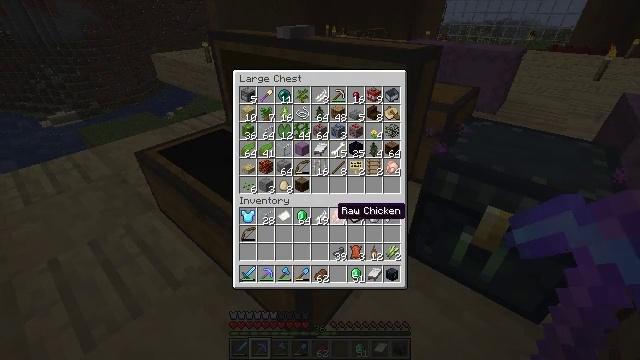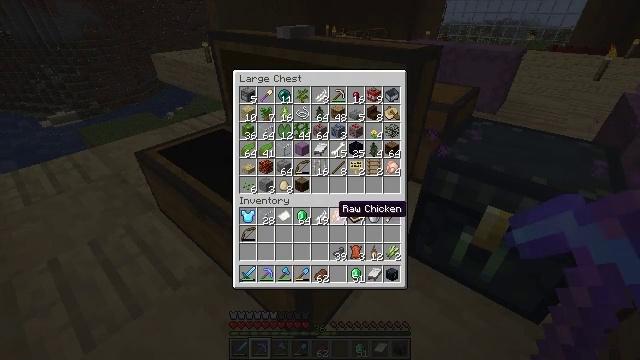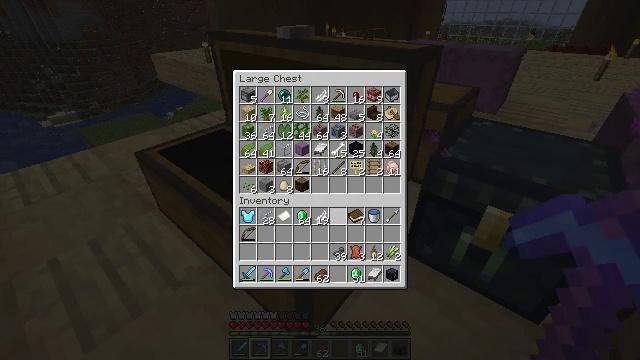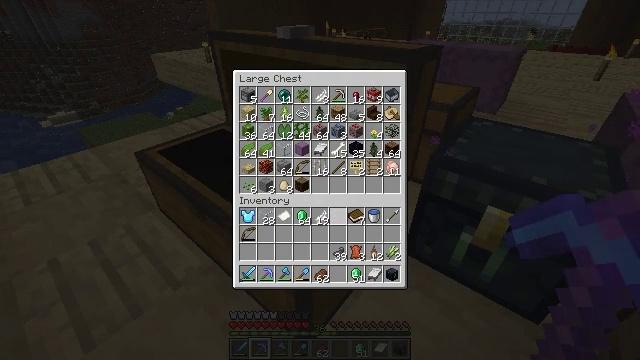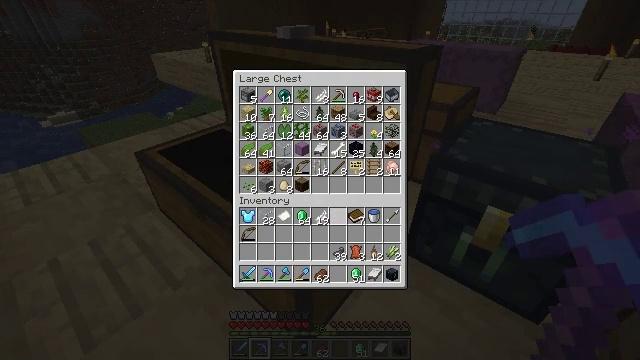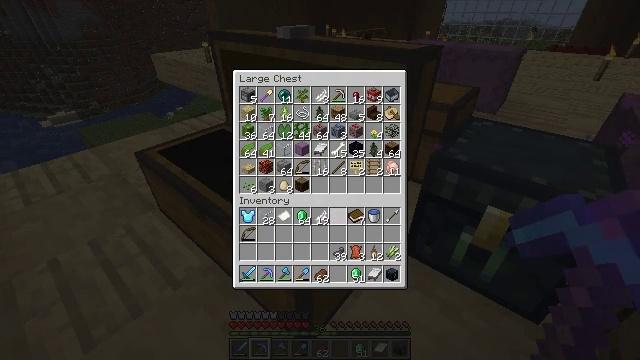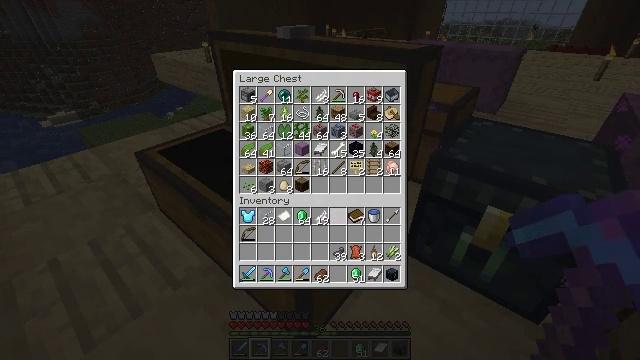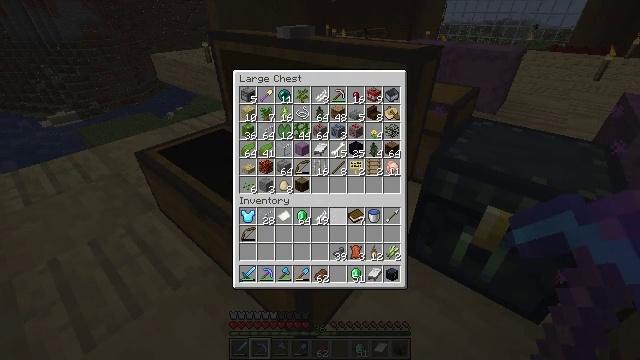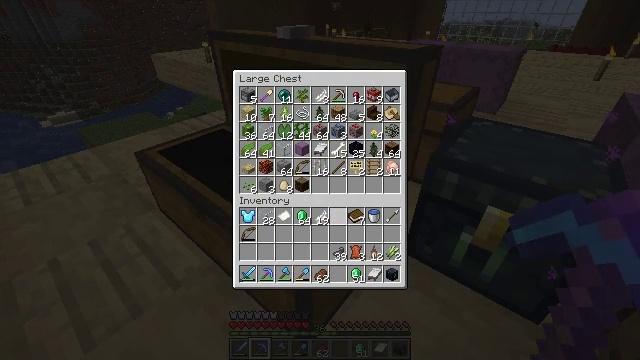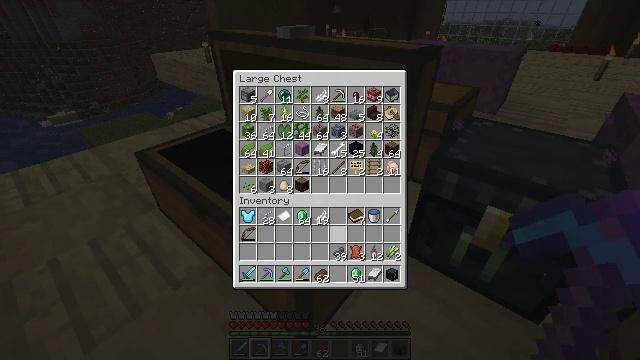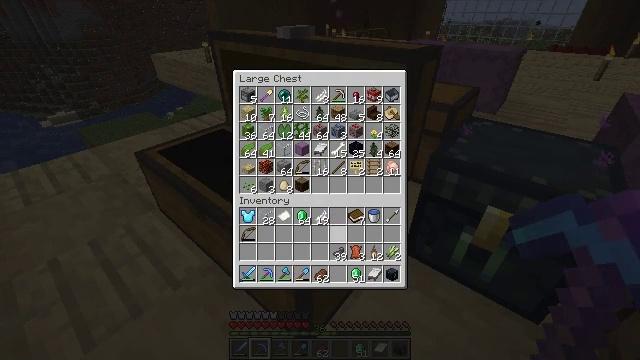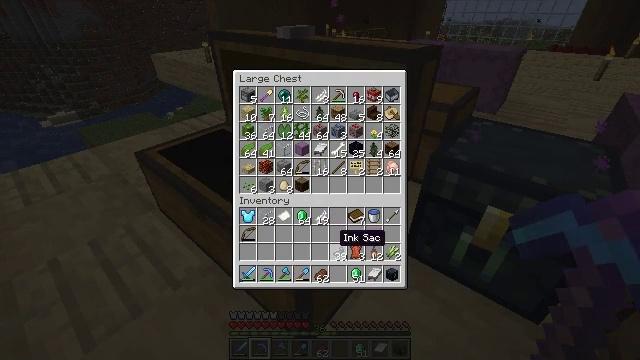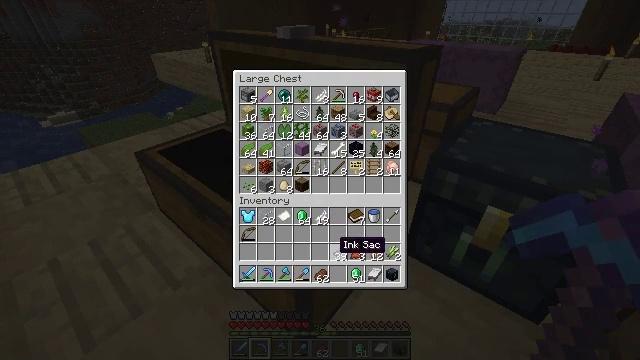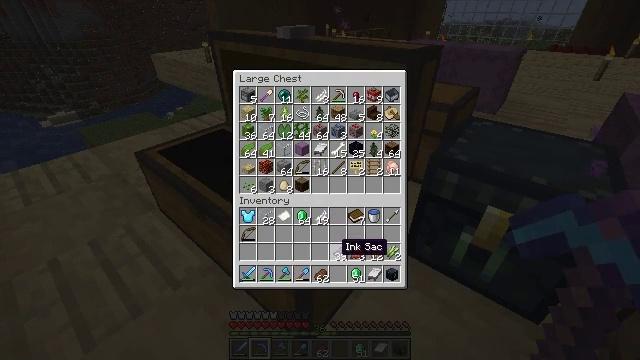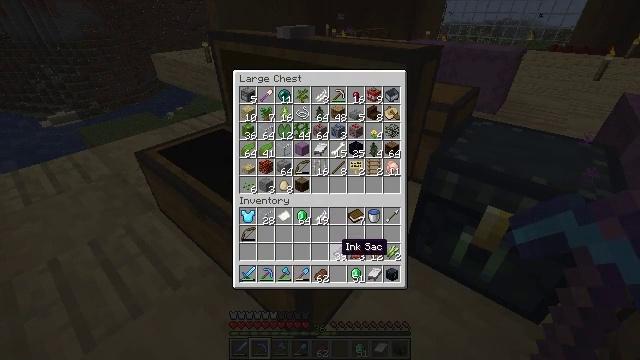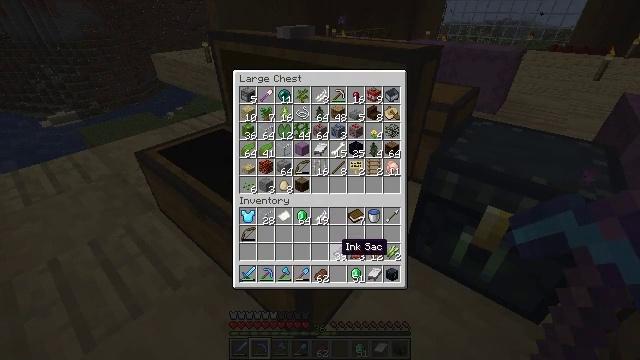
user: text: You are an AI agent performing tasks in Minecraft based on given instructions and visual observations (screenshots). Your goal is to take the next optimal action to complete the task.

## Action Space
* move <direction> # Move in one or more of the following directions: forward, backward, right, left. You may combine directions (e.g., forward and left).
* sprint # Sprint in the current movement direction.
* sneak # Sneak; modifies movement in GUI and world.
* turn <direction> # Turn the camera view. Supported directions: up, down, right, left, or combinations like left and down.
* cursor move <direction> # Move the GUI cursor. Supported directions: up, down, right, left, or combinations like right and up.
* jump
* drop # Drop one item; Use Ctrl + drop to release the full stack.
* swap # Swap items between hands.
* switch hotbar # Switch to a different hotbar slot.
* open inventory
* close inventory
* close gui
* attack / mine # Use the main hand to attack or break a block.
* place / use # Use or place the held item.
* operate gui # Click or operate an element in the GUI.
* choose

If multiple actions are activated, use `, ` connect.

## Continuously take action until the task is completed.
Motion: motion action
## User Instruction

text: Use the crafting table to make a writable book.
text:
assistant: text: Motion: sneak
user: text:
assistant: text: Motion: sneak, operate gui
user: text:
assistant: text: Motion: sneak, operate gui
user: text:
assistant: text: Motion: sneak, operate gui
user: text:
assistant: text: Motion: sneak
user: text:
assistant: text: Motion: sneak
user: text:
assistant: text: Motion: sneak
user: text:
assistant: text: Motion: sneak
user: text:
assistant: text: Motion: sneak, cursor move down
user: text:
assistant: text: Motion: sneak, cursor move down
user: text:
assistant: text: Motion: cursor move down
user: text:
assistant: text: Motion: cursor move down
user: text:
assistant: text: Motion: no_op
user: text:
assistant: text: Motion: no_op
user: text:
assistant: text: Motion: no_op
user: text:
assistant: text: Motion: no_op
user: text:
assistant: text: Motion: no_op
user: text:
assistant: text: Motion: no_op
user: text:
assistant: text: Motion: no_op
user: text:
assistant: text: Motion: cursor move left and up
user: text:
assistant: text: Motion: cursor move left and up
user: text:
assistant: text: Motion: sneak
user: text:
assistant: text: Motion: sneak
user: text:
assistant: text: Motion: sneak
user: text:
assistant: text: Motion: sneak
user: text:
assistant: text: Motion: sneak
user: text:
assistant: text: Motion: sneak
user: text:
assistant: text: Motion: sneak, cursor move left and up
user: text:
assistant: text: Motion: sneak
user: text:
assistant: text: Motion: sneak